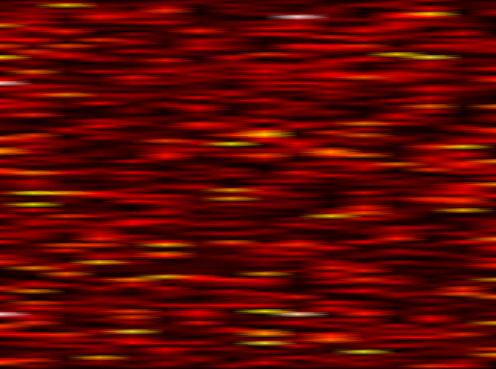
Label: FBMC